Question: I'm very new to HTML and CSS so please excuse if my coding is terrible.
I'm trying to add a navigation bar to the website and it has a video as the background, The website does display the navigation bar but it does not let me click on it.
I noticed when I remove the nav 'class="navigation"' code, it turns it into a simple navigation bar but I am able to click on it. (I know it works cause there is a line under the text eg home, discover etc when I hover my mouse over it)
I have attached a photo of how I want the navigation bar to look like:

Someone please help me.
'''
<!DOCTYPE html>
<html>
<head>
<title>Tourist Guide | Sweeties</title>
<header>
<div class="header">
<nav class="navigation">
<a href="#" class="navbar-logo">Sweeties</a>
<div class="navbar-right">
<a href="#">Home</a>
<a href="#">Discover</a>
<a href="#">Reservations</a>
<a href="#">About Us</a>
<a href="#">Contact</a>
<a href="#">About Developer</a>
</div>
</nav>
<style>
.navigation{
padding-top:30px;
padding-bottom:30px;
position:absolute;
top:0;
width:100%;
z-index:1;
}
.navbar-right{
float:right;
padding-right:10%;
}
.navbar-right a{
text-decoration:none;
padding:10px;
color: #FFFFFF;
font-family:Calibri;
font-weight:900;
font-size: 25px;
}
.navbar-right a:hover{
text-decoration:underline;
}
.navbar-logo{
padding-left:10%;
font-family:Calibri;
font-size:30px;
font-weight:bold;
text-decoration:none;
color:#FFFFFF;
}
.video-container {
z-index: -100;
width:100%;
height:75%;
overflow:hidden;
position:absolute;
top:0;
left:0;
}
#video-bg{
width:100%;
}
.portfolio-section{
margin-top:50%;
}
.tagline-left{
float:left;
width:50%;
text-align:center;
}
.tagline-right{
float:right;
width:50%;
text-align:center;
}
.tagline-video{
width:75%;
}
.tagline-right-text{
position:absolute;
margin-top:9%;
text-align:center;
margin-left:17%;
font-family:Calibri;
color:#FFFFFF;
width:290px;
font-size:40px;
}
.tagline-left-text{
position:absolute;
margin-top:9%;
text-align:center;
margin-left:11%;
font-family:Calibri;
color:#fff;
width:375px;
font-size:40px;
}
</style>
<style type="text/css">
* {
margin: 0;
padding: 0;
}
body {
font-family: Calibri, sans-serif;
}
.background-wrap {
position: fixed;
z-index: -1000;
width: 100%;
height: 100%;
overflow: hidden;
top: 0;
left: 0;
}
#video-bg-elem {
position: absolute;
top: 0;
left: 0;
min-height: 100%;
min-width: 100%;
}
.content {
position: absolute;
width: 100%;
min-height: 100%;
z-index: 1000;
background-color: rgba(0,0,0,0.4);
}
.content h1 {
text-align: center;
font-size: 100px;
text-transform: uppercase;
font-weight: 300;
color: #fff;
padding-top: 15%;
margin-bottom: 10px;
}
.content p {
text-align: center;
font-size: 50px;
letter-spacing: 3px;
color: #aaa;
}
</style>
</head>
<body>
<div class="background-wrap">
<video id="video-bg-elem" preload="auto" autoplay="true" loop="loop" muted="muted">
<source src="Videos/video.mp4" type="video/mp4">
</video>
</div>
<div class="content">
<h1>Fiji Islands</h1>
<p>Welcome to Fiji's #1 Tourist Guide Website</p>
</div>
'''
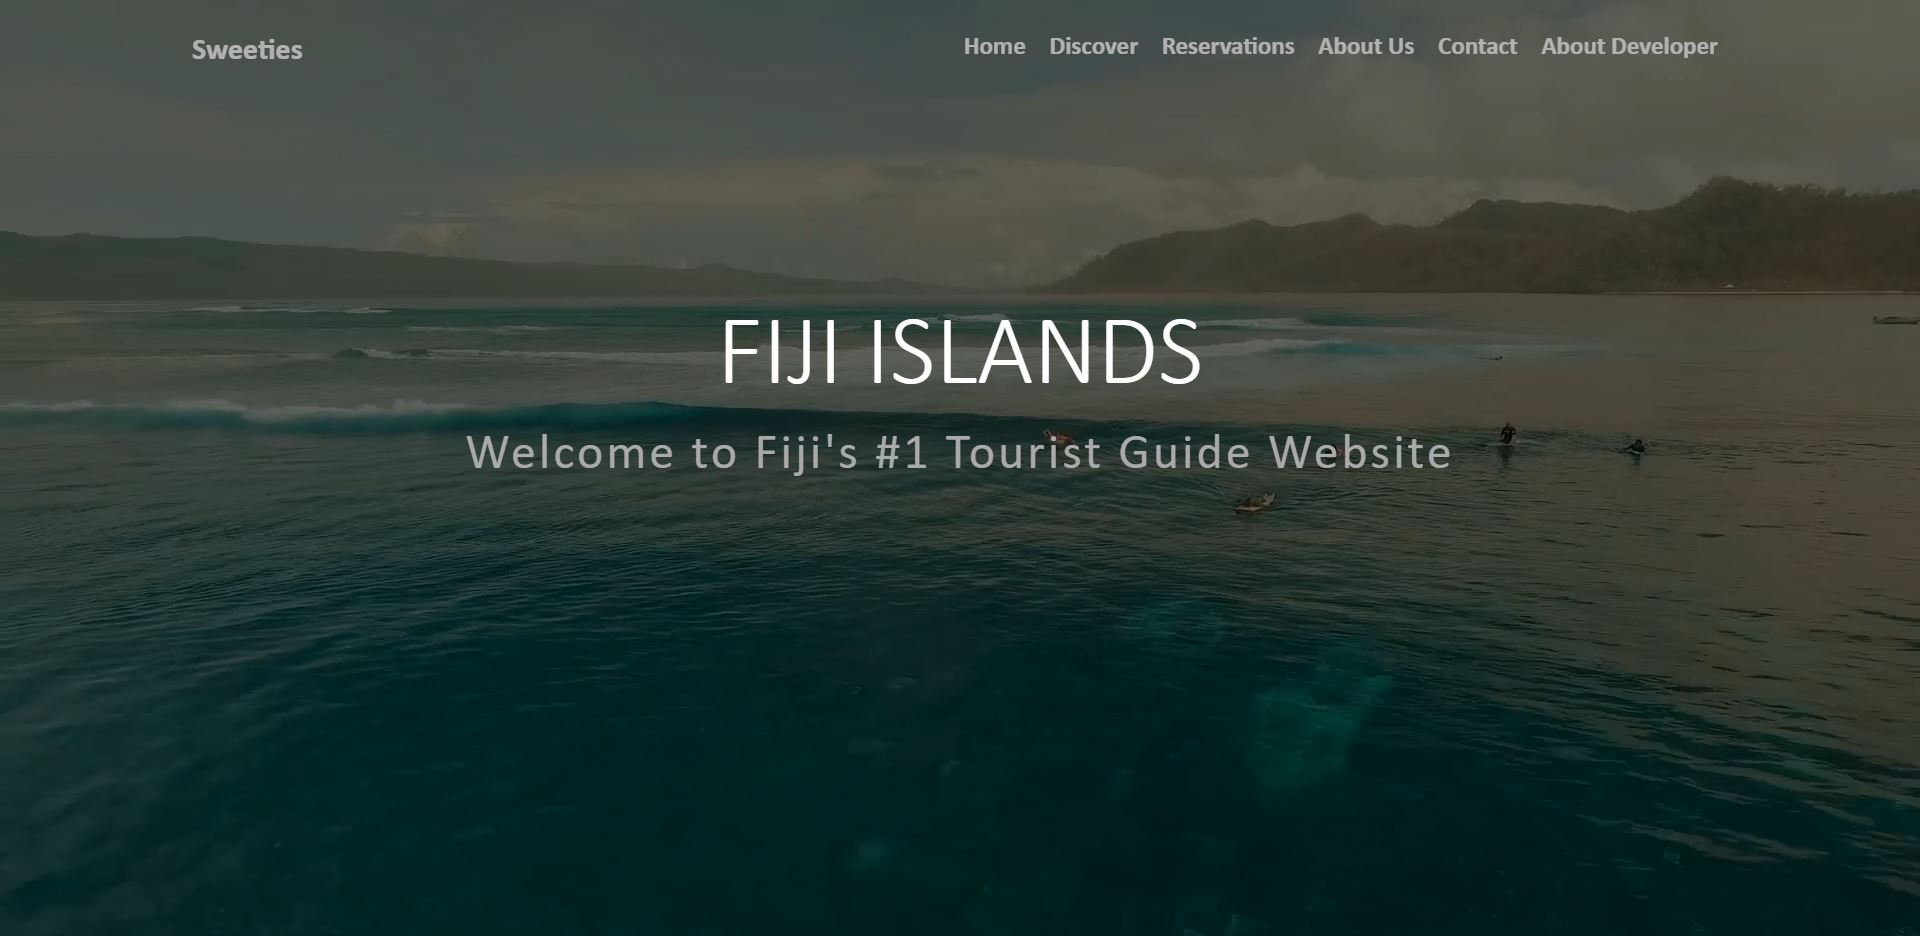
Answer: Change z-index of 'navigation' class
'''
.navigation{
z-index:1001;
}
'''
Check the answer
Codepen : <URL>
'''
.navigation{
padding-top:30px;
padding-bottom:30px;
position:absolute;
top:0;
width:100%;
z-index:1001;
}
.navbar-right{
float:right;
padding-right:10%;
}
.navbar-right a{
text-decoration:none;
padding:10px;
color: #FFFFFF;
font-family:Calibri;
font-weight:900;
font-size: 25px;
}
.navbar-right a:hover{
text-decoration: none;
background: #111;
border-radius: 10px;
}
.navbar-logo{
padding-left:10%;
font-family:Calibri;
font-size:30px;
font-weight:bold;
text-decoration:none;
color:#FFFFFF;
}
.video-container {
z-index: -100;
width:100%;
height:75%;
overflow:hidden;
position:absolute;
top:0;
left:0;
}
#video-bg{
width:100%;
}
.portfolio-section{
margin-top:50%;
}
.tagline-left{
float:left;
width:50%;
text-align:center;
}
.tagline-right{
float:right;
width:50%;
text-align:center;
}
.tagline-video{
width:75%;
}
.tagline-right-text{
position:absolute;
margin-top:9%;
text-align:center;
margin-left:17%;
font-family:Calibri;
color:#FFFFFF;
width:290px;
font-size:40px;
}
.tagline-left-text{
position:absolute;
margin-top:9%;
text-align:center;
margin-left:11%;
font-family:Calibri;
color:#fff;
width:375px;
font-size:40px;
}
* {
margin: 0;
padding: 0;
}
body {
font-family: Calibri, sans-serif;
}
.background-wrap {
position: fixed;
z-index: -1000;
width: 100%;
height: 100%;
overflow: hidden;
top: 0;
left: 0;
}
#video-bg-elem {
position: absolute;
top: 0;
left: 0;
min-height: 100%;
min-width: 100%;
}
.content {
position: absolute;
width: 100%;
min-height: 100%;
z-index: 1000;
background-color: rgba(0,0,0,0.4);
}
.content h1 {
text-align: center;
font-size: 100px;
text-transform: uppercase;
font-weight: 300;
color: #fff;
padding-top: 15%;
margin-bottom: 10px;
}
.content p {
text-align: center;
font-size: 50px;
letter-spacing: 3px;
color: #aaa;
}
'''
'''
<head>
<title>Tourist Guide | Sweeties</title>
</head>
<body>
<header>
<div class="header">
<nav class="navigation">
<a href="#" class="navbar-logo">Sweeties</a>
<div class="navbar-right">
<a href="#">Home</a>
<a href="#">Discover</a>
<a href="#">Reservations</a>
<a href="#">About Us</a>
<a href="#">Contact</a>
<a href="#">About Developer</a>
</div>
</nav>
</div>
</header>
<div class="background-wrap">
<video id="video-bg-elem" autoplay loop="loop" muted="muted">
<source src="https://www.w3schools.com/tags/movie.mp4" type="video/mp4">
<source src="https://www.w3schools.com/tags/movie.ogg" type="video/ogg">
</video>
</div>
<div class="content">
<h1>Fiji Islands</h1>
<p>Welcome to Fiji's #1 Tourist Guide Website</p>
</div>
</body>
'''